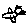
Label: bird